Question: I made an API with Express.js for Ember.js, when I curl everything is ok but on the Ember App I got some strange errors :

Here is my Node.js app code :
'''
var express = require('express'), http = require('http');
var app = express();
var mysql = require('mysql');
var connection = mysql.createConnection({
host: 'localhost',
user: 'root',
password: '',
database: 'blog-api'
});
connection.connect();
app.get('/', function(req, res) {
res.end('/');
});
app.get('/posts', function(req, res) {
connection.query('SELECT * FROM posts', function(err, rows, fields) {
res.send(JSON.stringify({
posts: rows
}), 200);
});
});
http.createServer(app).listen(8080, function(){
console.log("Express server listening on port 8080");
});
'''
Where do you think the error come from ?
Thanks for your help.
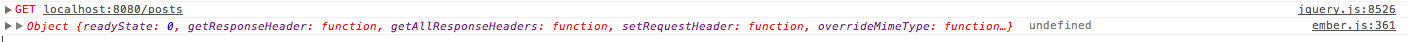
Answer: A few comments:
1) You might have spelling mistake in:
'''
App.Post = DS.Model.extend({
titre: DS.attr('string'),
'''
it should be 'title' if your query returns this property.
2)You have:
'''
app.get('/', function(req, res) {
res.end('/');
});
'''
nodejs won't let you perform a cross origin query, and your node code doesn't serve the client files (Ember/js/etc...), so:
Either permit cross domain policy, you can do this by:
'''
app.use(function (req, res, next) {
res.header("Access-Control-Allow-Origin", req.header('origin'));
res.header("Access-Control-Allow-Headers", "X-Requested-With");
next()
})
'''
Or serve your html files via 'res.render' instead of 'res.end('/')'.
3) If client files served externally better change URL to full path, like:
'http://localhost:8080'
4) Im not sure about the structure being returned by the SQL query but ensure the result is exactly as Ember-data expects, in your specific example it should result:
'{"posts":[{"title":"Post1"},{"title":"Post2"}]}'
Hope it helps, gluck.